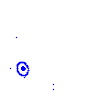
Particle: pion